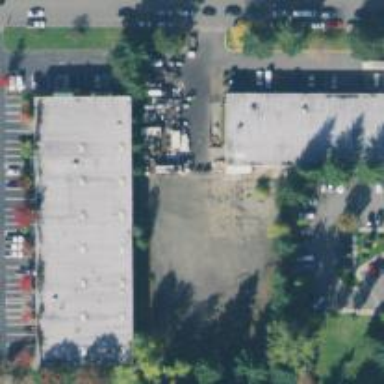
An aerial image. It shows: Driveway for service vehicles.